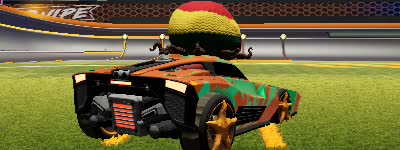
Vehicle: breakout